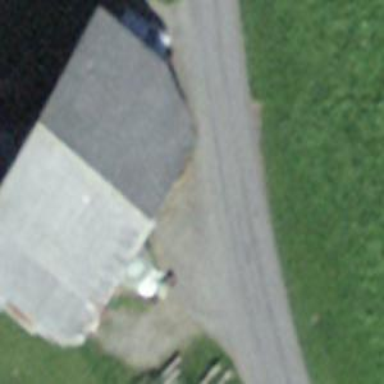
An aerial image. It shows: Barn.